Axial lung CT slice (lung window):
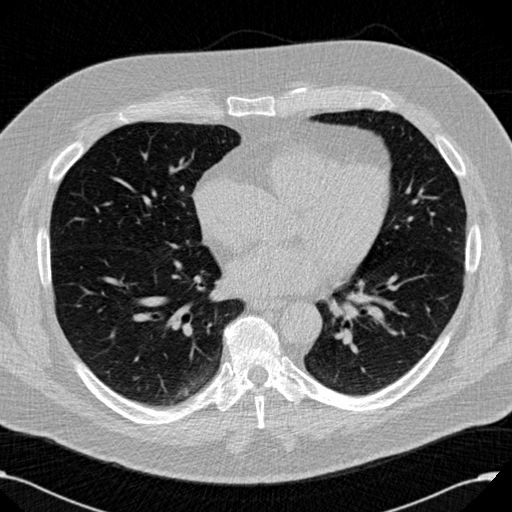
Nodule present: no